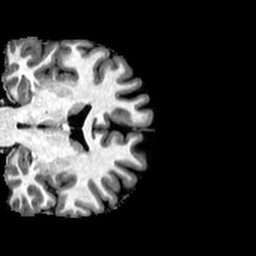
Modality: T1w
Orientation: coronal
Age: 29
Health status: healthy
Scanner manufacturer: philips
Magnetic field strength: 3 T
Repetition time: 0.007833 s
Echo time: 0.003604 s